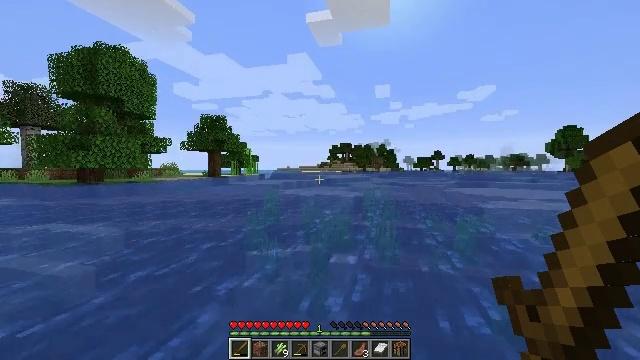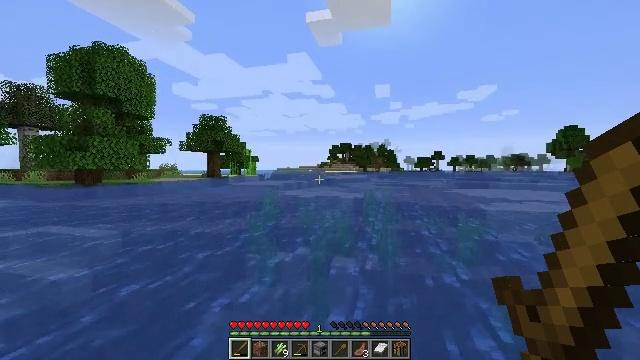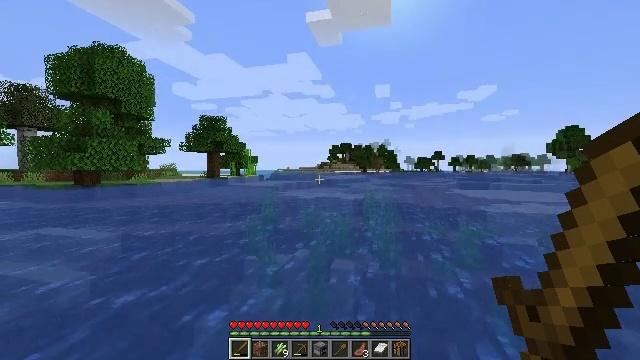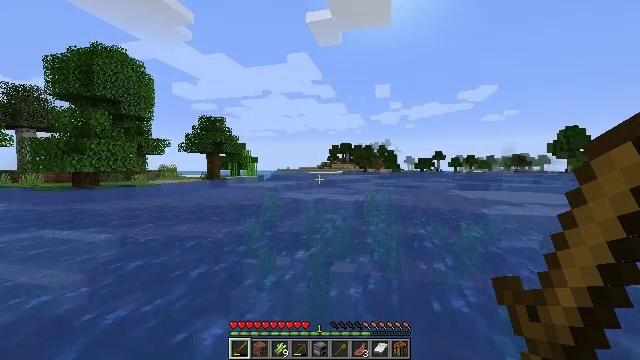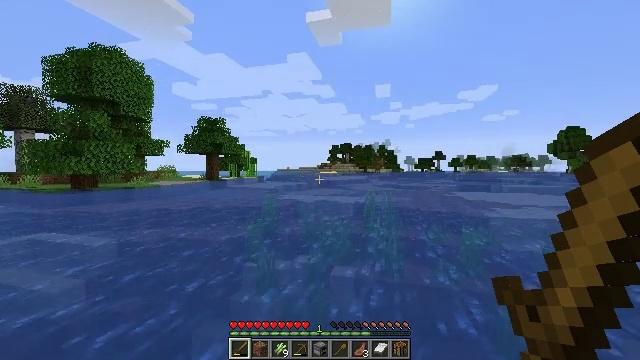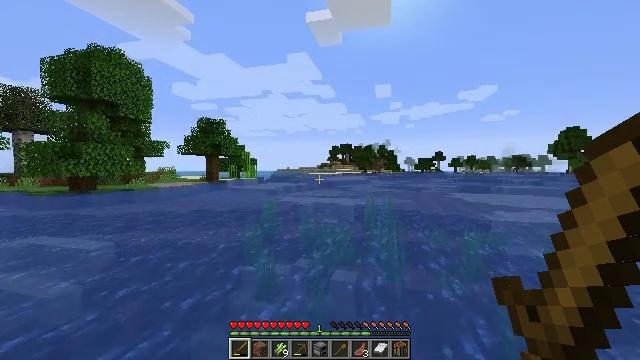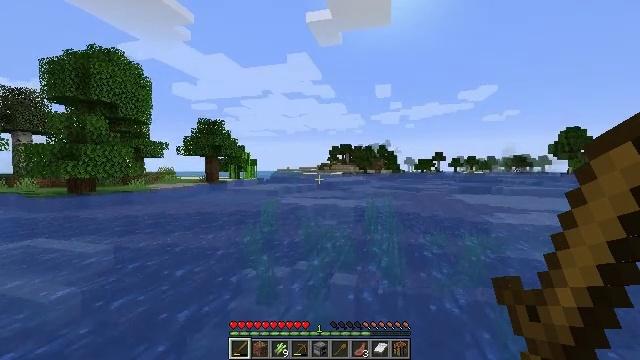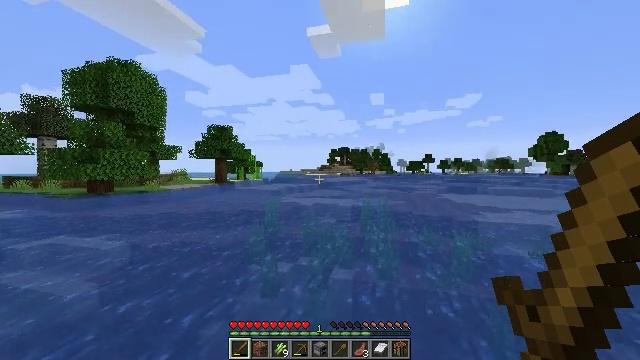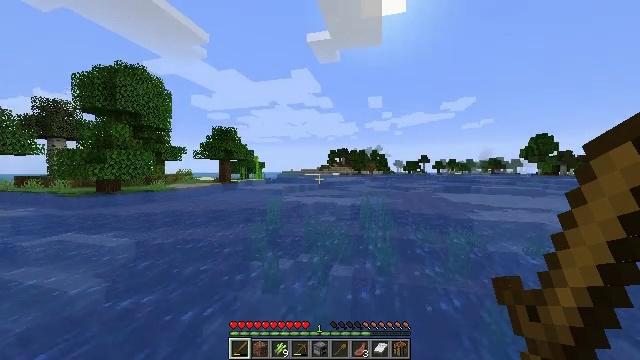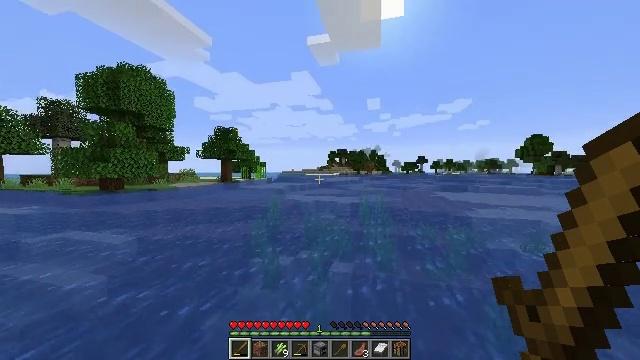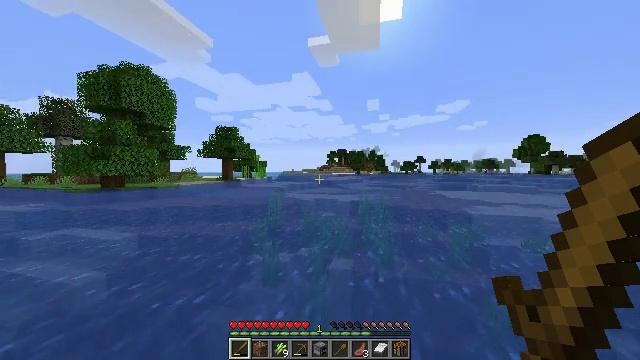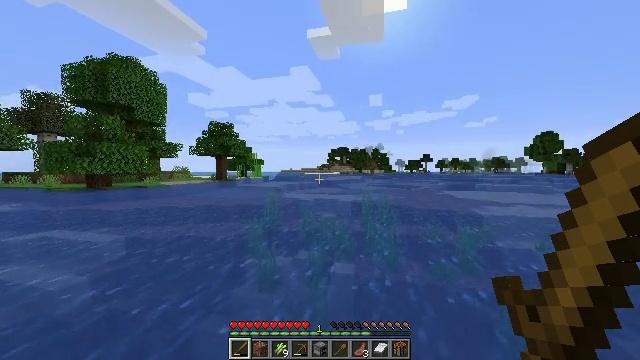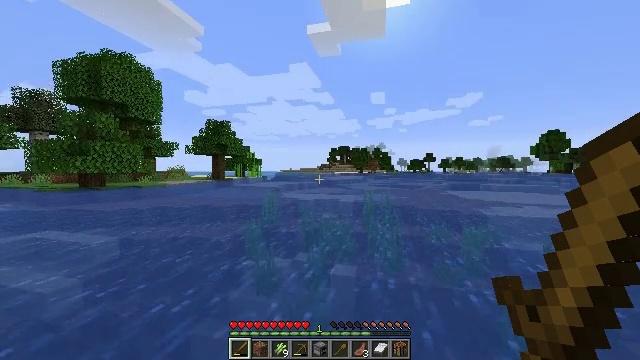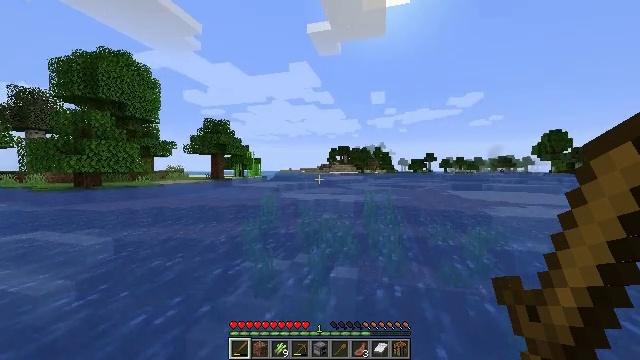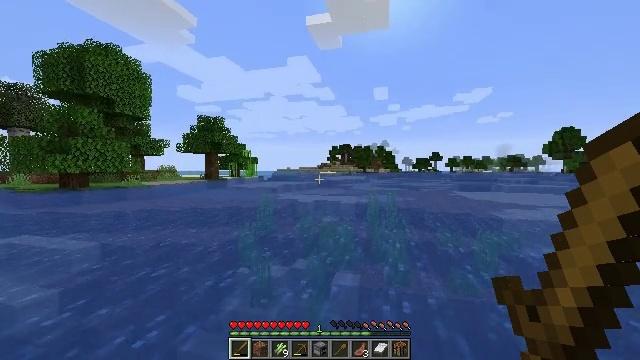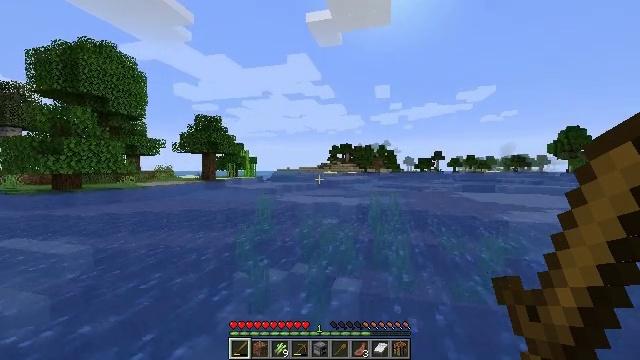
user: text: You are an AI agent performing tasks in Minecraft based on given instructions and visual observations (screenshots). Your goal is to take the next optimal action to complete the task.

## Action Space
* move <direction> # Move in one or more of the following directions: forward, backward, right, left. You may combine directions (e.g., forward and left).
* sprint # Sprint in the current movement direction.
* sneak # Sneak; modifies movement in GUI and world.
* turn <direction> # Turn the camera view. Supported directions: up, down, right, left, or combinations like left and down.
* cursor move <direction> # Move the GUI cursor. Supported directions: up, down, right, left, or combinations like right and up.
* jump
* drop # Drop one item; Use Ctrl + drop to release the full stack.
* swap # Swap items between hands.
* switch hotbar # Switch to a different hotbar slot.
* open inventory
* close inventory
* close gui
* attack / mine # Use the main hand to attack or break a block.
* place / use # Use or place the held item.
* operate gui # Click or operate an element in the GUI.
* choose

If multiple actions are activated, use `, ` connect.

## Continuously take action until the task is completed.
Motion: motion action
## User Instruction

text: Harvest sugar cane from the plant.
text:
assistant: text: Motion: move forward, sprint, jump
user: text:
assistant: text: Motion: move forward, sprint, jump
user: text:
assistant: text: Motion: move forward, sprint, jump
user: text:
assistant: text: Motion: move forward, sprint, jump
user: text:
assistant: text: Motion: move forward, sprint, jump
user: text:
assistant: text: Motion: move forward, sprint, jump
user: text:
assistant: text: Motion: move forward, sprint, jump
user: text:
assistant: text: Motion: move forward, sprint, jump
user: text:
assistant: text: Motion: move forward, sprint, jump
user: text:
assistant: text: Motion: move forward, sprint, jump
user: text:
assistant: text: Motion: move forward, sprint, jump
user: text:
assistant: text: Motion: move forward, sprint, jump
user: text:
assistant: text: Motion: move forward, sprint, jump
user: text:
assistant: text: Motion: move forward, sprint, jump
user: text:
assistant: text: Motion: move forward, sprint, jump
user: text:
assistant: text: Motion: move forward, sprint, jump
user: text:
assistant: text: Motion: move forward, sprint, jump
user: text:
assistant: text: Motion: move forward, sprint, jump
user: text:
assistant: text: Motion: move forward, sprint, jump
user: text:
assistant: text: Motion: move forward, sprint, jump
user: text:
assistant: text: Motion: move forward, sprint, jump
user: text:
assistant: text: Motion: move forward, sprint, jump
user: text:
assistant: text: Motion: move forward, sprint, jump
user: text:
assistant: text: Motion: move forward, sprint, jump
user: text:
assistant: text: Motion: move forward, sprint, jump
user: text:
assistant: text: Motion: move forward, sprint, jump
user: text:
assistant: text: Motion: move forward, sprint, jump
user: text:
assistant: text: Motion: move forward, sprint, jump
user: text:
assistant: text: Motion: move forward, sprint, jump
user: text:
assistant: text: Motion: move forward, sprint, jump